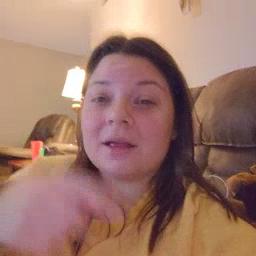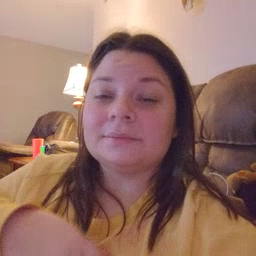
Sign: eye